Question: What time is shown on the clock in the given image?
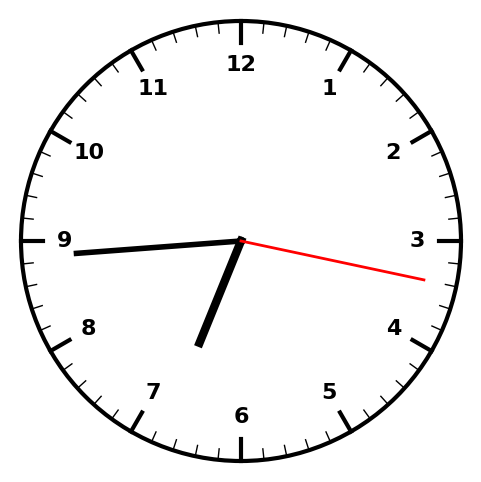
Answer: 06:44:17